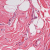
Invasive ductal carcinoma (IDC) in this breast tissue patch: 0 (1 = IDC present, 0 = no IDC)